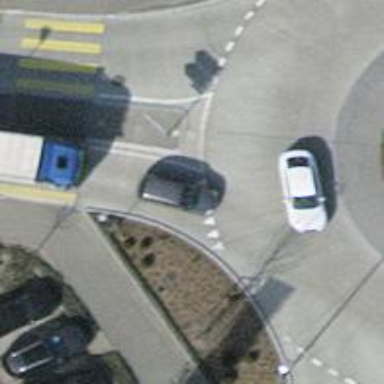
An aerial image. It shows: Road with "give way" sign.